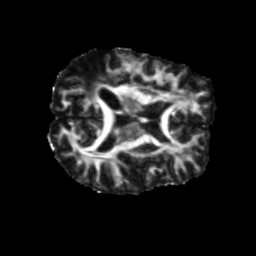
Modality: FA
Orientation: axial
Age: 39
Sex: female
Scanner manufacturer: siemens
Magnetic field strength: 3 T
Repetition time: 5.25 s
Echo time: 0.08 s